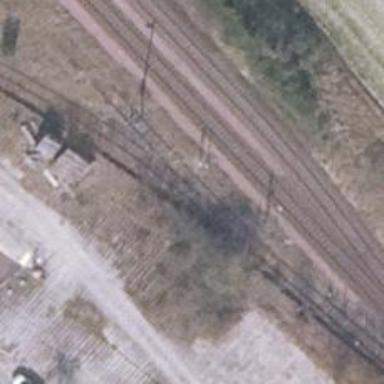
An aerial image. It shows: Railway switch.